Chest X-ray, PA view. Patient: 60 years old, sex F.
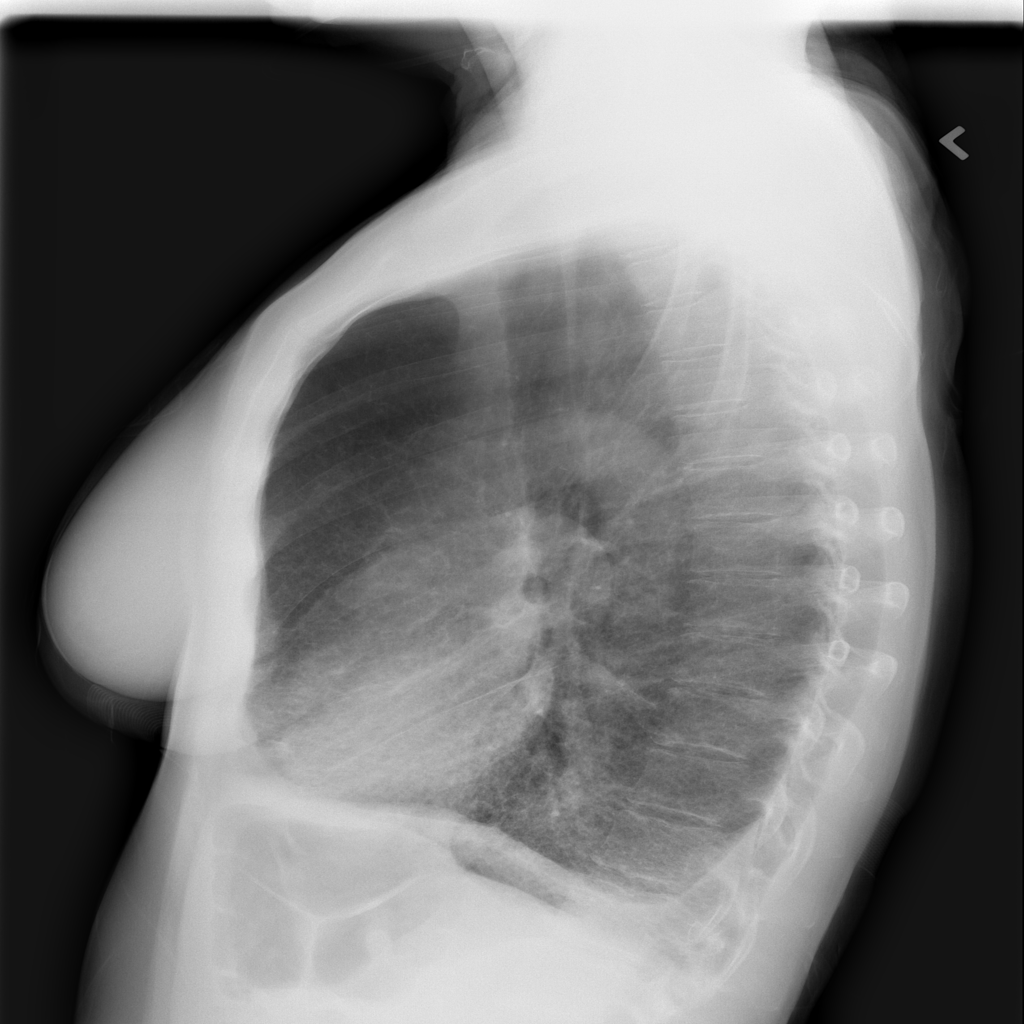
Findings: Pneumothorax